Question: The following screenshow is taken from IBM Heap Analyzer.

I want to understand the difference between 'Number of Objects with Finalize() method' and 'Number of garbage objects implementing finalize() method'.
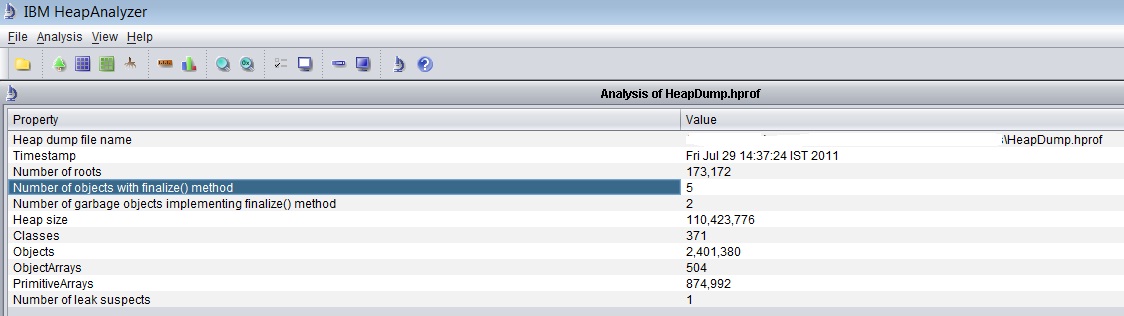
Answer: As I understand it, "Number of Objects with Finalize() method" means there are 5 live objects on the heap which have a finalize method. If you have many of those, then they don't do any harm as such - until they have to be GC'd. So it's a hint of something brewing on the horizon.
The value "Number of garbage objects implementing finalize() method" says how many objects have been garbage collected that do have a 'finalize()' method. Unlike the number above, these are objects which have paid the price.
If the first number is small and those objects are long lived, there is no need to worry.
If the first number is small and the second number is high, that means you have many short lived objects with a 'finalize()' method and this could be a problem because it makes GC runs more expensive.